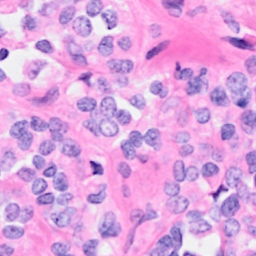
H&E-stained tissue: Breast